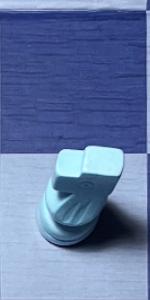
Label: Knight_White